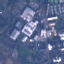
Label: Industrial